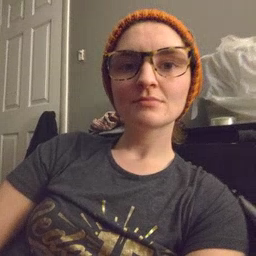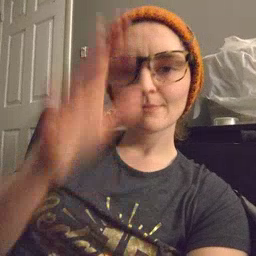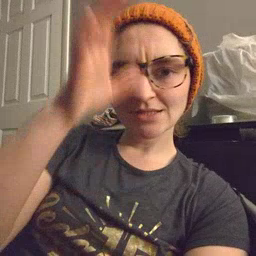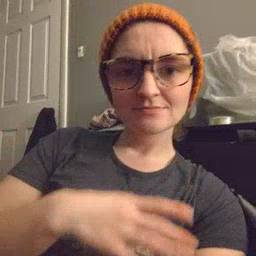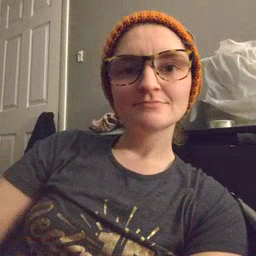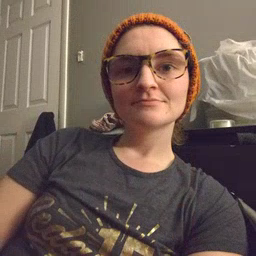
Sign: man